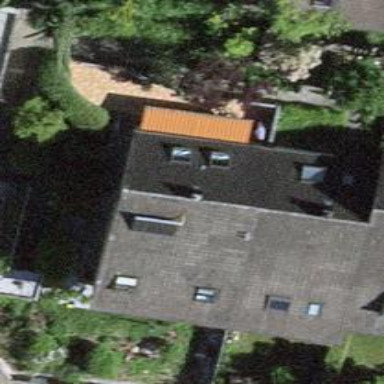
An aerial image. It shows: View of apartment building.